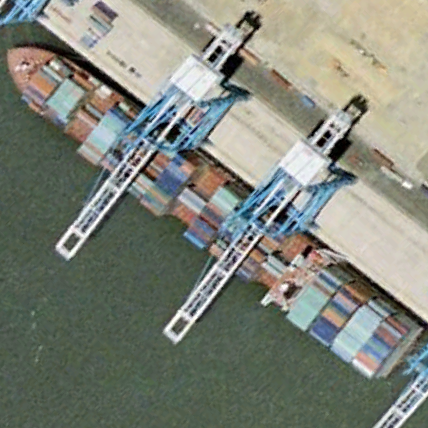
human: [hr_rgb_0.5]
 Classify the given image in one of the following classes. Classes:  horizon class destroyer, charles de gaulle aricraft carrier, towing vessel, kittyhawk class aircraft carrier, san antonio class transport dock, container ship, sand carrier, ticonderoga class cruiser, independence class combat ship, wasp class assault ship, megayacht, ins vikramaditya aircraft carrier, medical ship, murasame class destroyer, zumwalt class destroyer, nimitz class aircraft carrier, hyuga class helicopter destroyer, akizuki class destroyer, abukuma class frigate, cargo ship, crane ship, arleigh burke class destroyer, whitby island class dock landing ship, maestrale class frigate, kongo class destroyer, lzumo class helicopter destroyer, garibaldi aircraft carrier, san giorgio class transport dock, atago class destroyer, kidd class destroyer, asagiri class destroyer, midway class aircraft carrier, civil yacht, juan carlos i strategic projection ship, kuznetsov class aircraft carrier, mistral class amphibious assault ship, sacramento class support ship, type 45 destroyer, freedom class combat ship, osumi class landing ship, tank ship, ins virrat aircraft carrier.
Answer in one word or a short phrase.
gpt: Container ship